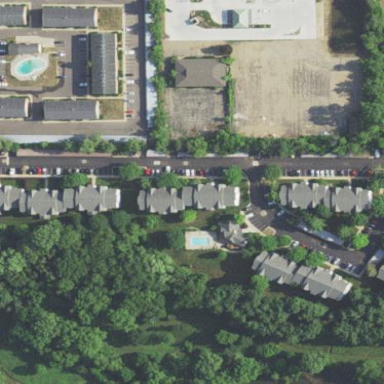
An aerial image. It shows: Residential area.